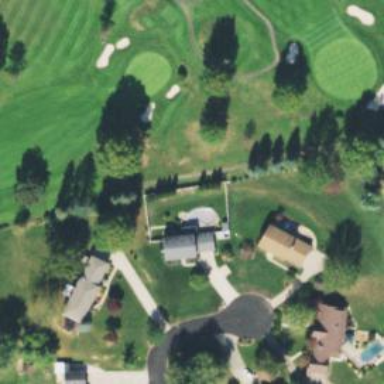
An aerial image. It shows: Golf cartpath that is also road path.